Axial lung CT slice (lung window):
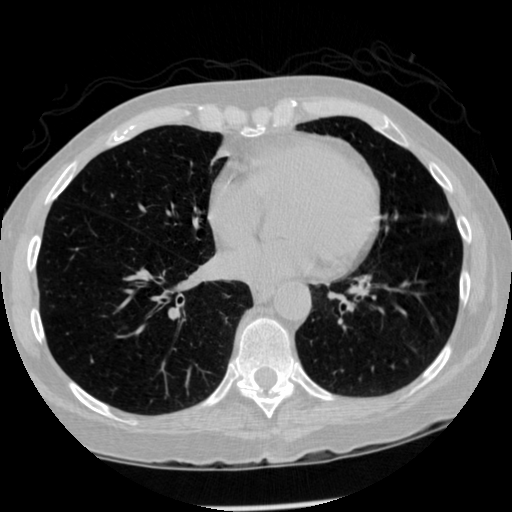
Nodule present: no